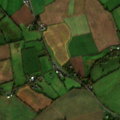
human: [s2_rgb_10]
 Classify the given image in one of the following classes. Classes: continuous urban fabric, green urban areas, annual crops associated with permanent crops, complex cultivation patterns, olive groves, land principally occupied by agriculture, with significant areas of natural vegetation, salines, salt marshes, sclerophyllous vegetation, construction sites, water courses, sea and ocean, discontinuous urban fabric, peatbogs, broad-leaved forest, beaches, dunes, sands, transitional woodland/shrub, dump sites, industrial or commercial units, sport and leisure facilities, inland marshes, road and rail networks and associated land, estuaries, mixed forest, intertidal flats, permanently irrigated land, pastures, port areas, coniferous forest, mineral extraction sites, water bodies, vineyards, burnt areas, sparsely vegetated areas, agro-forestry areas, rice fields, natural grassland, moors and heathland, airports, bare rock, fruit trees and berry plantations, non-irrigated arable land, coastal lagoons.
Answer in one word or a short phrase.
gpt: non-irrigated arable land, pastures